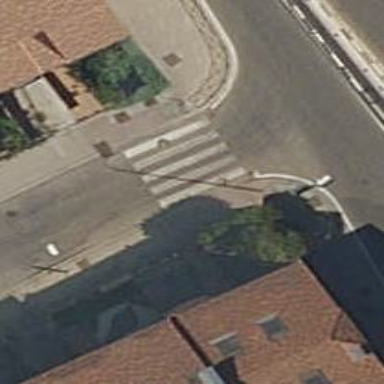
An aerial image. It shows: Uncontrolled zebra crossing on the road.